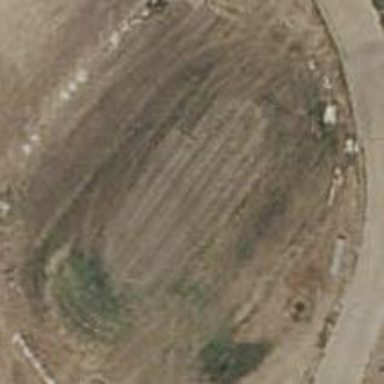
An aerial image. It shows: Golf tee.